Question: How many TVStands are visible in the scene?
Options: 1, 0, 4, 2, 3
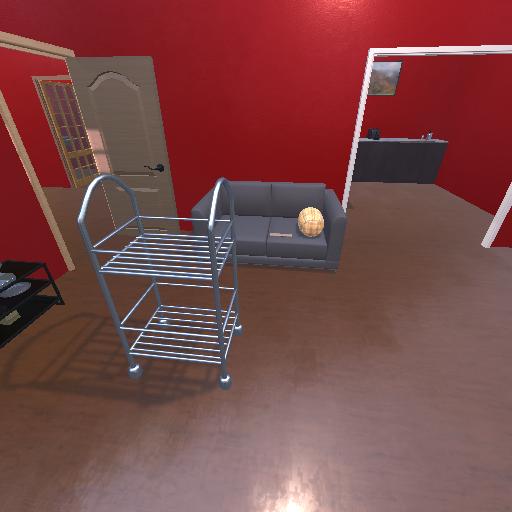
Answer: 1